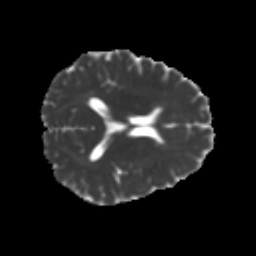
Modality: MD
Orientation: axial
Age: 43
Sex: female
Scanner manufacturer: ge
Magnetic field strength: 3 T
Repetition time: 7.8 s
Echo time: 0.0606 s